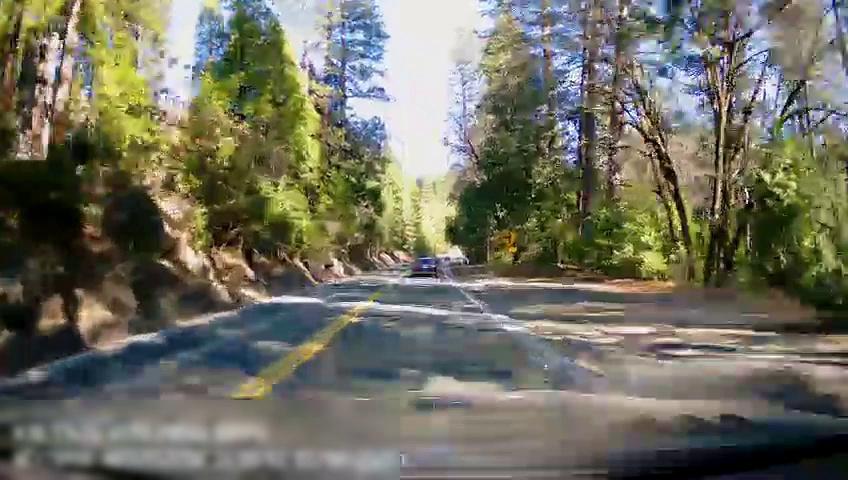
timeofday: Day
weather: Sunny
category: Drivable Space
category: Vehicles | Car
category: Lanes | Opposite Lane
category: Lanes | Opposite Lane
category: Lanes | Current Lane
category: Lanes | Current Lane
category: Traffic | Signs
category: Traffic | Signs